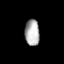
Tissue: prostate
Cell type: T cells
Senescence score: 0.7331
Nuclear area (px): 374
Mean DAPI intensity: 176.39